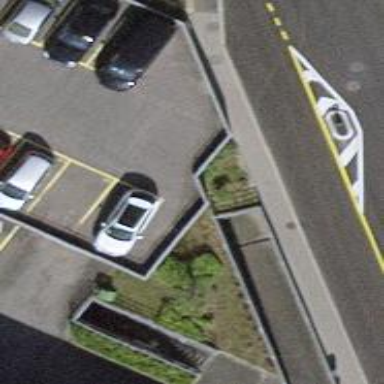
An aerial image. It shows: Concrete footway with ramp.